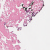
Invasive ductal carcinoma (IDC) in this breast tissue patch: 0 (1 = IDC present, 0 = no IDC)